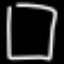
Label: square